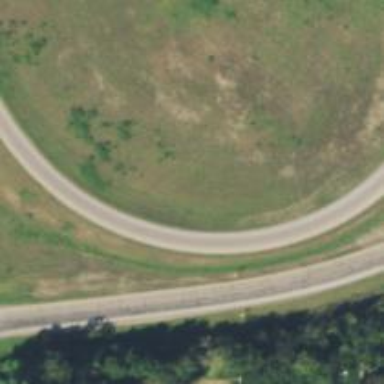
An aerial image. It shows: Trunk link highway.